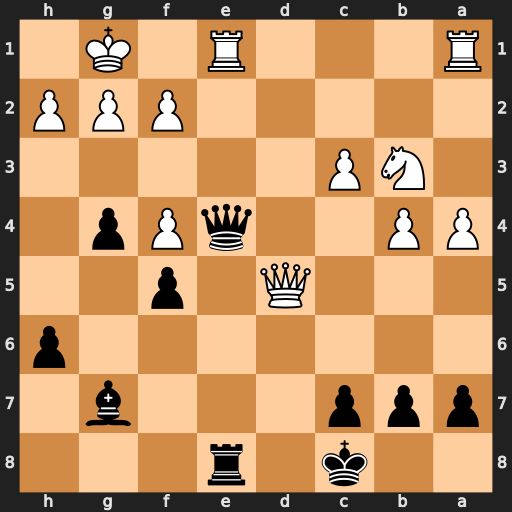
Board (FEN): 2k1r3/ppp3b1/7p/3Q1p2/PP2qPp1/1NP5/5PPP/R3R1K1
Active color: b
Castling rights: -
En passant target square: -
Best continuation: Qxe1+ Rxe1 Rxe1#